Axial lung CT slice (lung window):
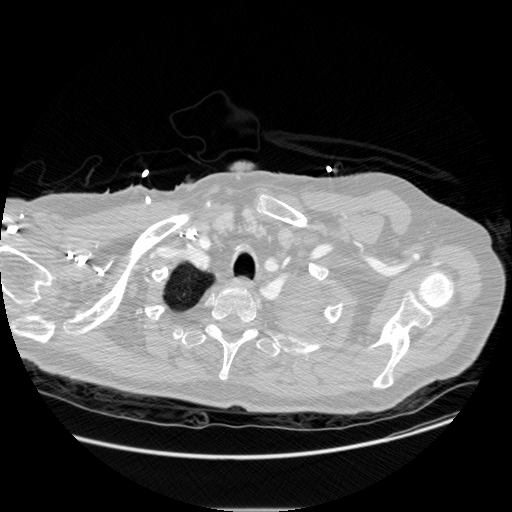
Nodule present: no